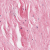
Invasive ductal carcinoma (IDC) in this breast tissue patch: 0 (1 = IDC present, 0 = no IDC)